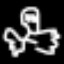
Label: frog